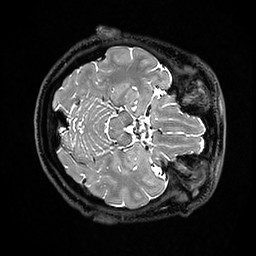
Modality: T2w
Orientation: axial
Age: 49
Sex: female
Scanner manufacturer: ge
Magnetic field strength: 3 T
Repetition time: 3.202 s
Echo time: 0.05898 s